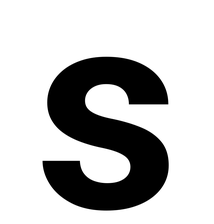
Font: Roboto_Bold